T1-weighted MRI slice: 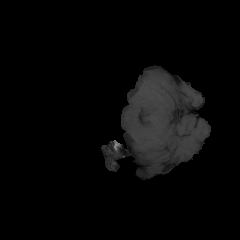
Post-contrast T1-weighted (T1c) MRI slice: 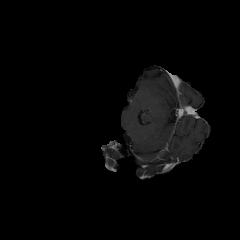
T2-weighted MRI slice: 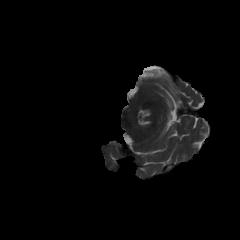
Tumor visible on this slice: no